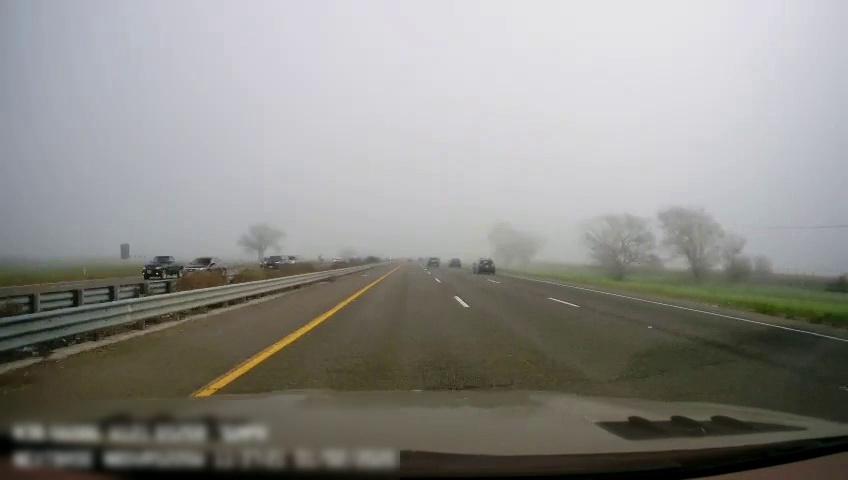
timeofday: Day
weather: Sunny
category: Drivable Space
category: Drivable Space
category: Vehicles | Car
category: Vehicles | Car
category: Vehicles | Truck
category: Vehicles | SUV
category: Vehicles | Car
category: Vehicles | SUV
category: Lanes | Current Lane
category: Lanes | Current Lane
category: Lanes | Alternate Lane
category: Lanes | Alternate Lane